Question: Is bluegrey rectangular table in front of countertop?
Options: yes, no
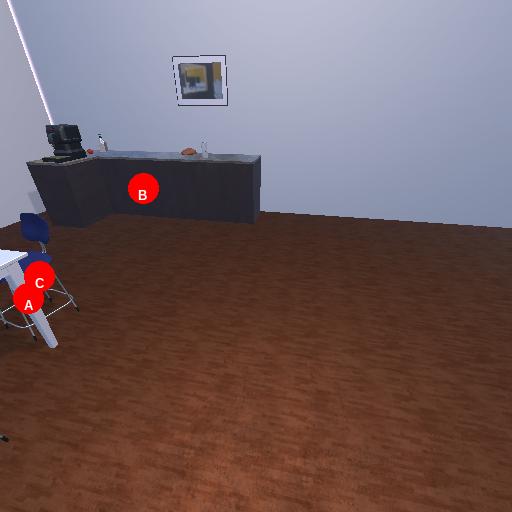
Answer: yes